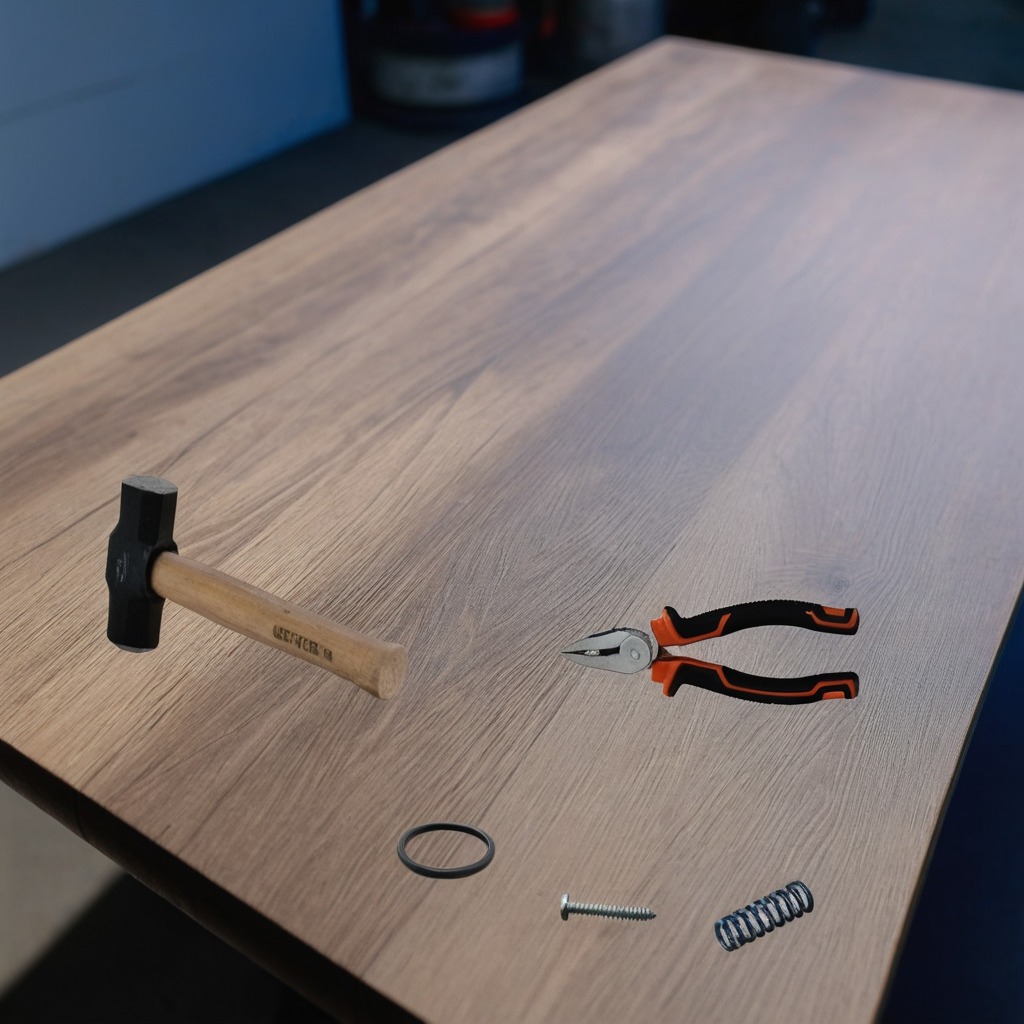
A rubber Oring, a hammer, a metal machine screw, a pair of pliers, and a coiled metal spring are lying on the old table.